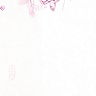
Metastatic tissue present: no